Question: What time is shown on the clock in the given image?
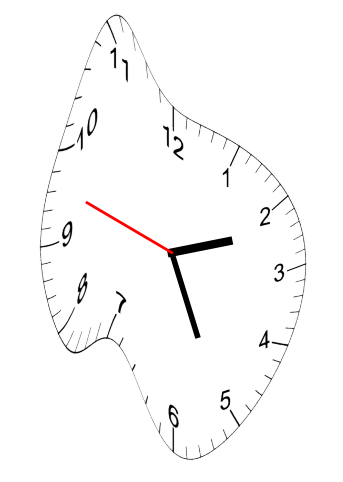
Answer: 02:25:48